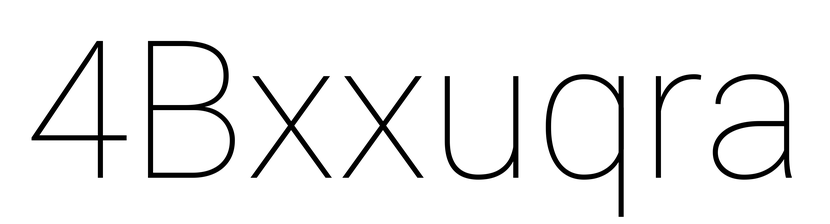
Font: Roboto_Thin